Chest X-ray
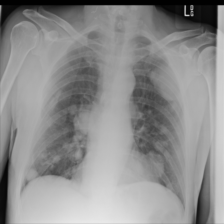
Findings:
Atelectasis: negative
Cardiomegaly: negative
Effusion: negative
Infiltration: negative
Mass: negative
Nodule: negative
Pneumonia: negative
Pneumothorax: negative
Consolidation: negative
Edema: negative
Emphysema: negative
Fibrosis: negative
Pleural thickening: negative
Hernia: negative